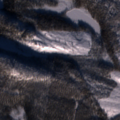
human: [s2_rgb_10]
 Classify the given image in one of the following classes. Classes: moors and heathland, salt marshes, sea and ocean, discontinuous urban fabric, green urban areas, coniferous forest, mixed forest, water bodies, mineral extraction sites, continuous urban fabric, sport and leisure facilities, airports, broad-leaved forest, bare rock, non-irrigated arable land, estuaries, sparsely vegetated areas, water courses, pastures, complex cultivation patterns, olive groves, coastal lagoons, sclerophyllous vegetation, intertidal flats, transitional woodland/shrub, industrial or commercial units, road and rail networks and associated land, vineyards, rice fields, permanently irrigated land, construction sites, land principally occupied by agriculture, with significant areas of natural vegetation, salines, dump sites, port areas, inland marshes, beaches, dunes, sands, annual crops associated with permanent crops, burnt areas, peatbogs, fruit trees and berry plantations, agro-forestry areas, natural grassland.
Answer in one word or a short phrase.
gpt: coniferous forest, mixed forest, transitional woodland/shrub, water bodies